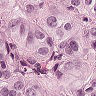
Metastatic tissue present: yes